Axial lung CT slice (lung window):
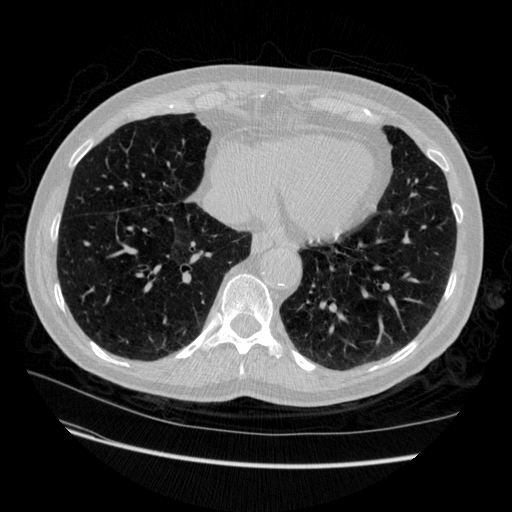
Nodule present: no